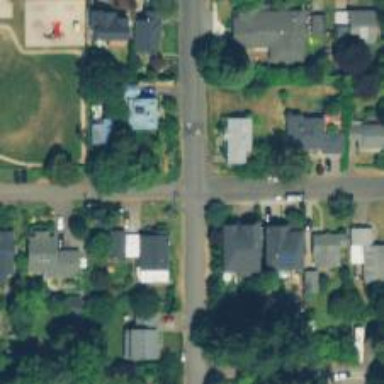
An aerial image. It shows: Residential road with sidewalk on the left side.